Question: I have a Power BI table where fiscal month is stored. I have created an index column and I want a new column based on current month selection. The new column should have the current selection plus two months.

I don't know how to do this.
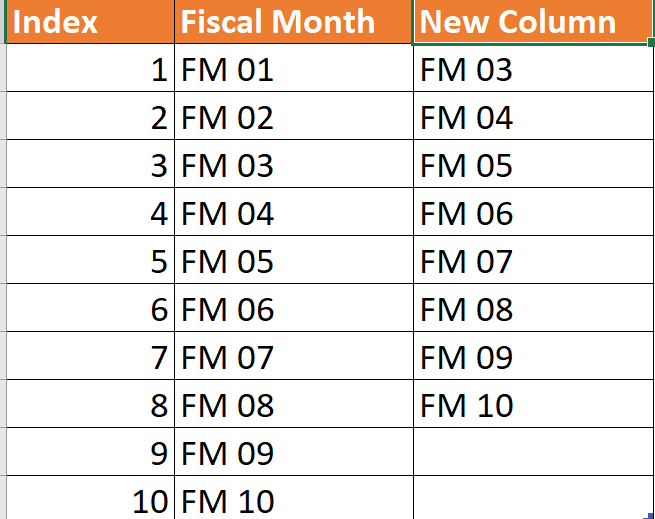
Answer: You can make a calculated column using the following:
'''
New Column =
VAR CurrentIdx = 'Table'[Index]
VAR ModOnCurrentIdx =
MOD ( 'Table'[Index], 11 ) + 2
RETURN
SWITCH (
TRUE (),
CurrentIdx <= 10, "FM " & FORMAT ( ModOnCurrentIdx, "00" ),
"FM "
& FORMAT ( ModOnCurrentIdx - 1, "00" )
)
'''
Which will yield:
<URL>
Not the most elegant of solutions but it works!
Hope it helps ;)